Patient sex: M
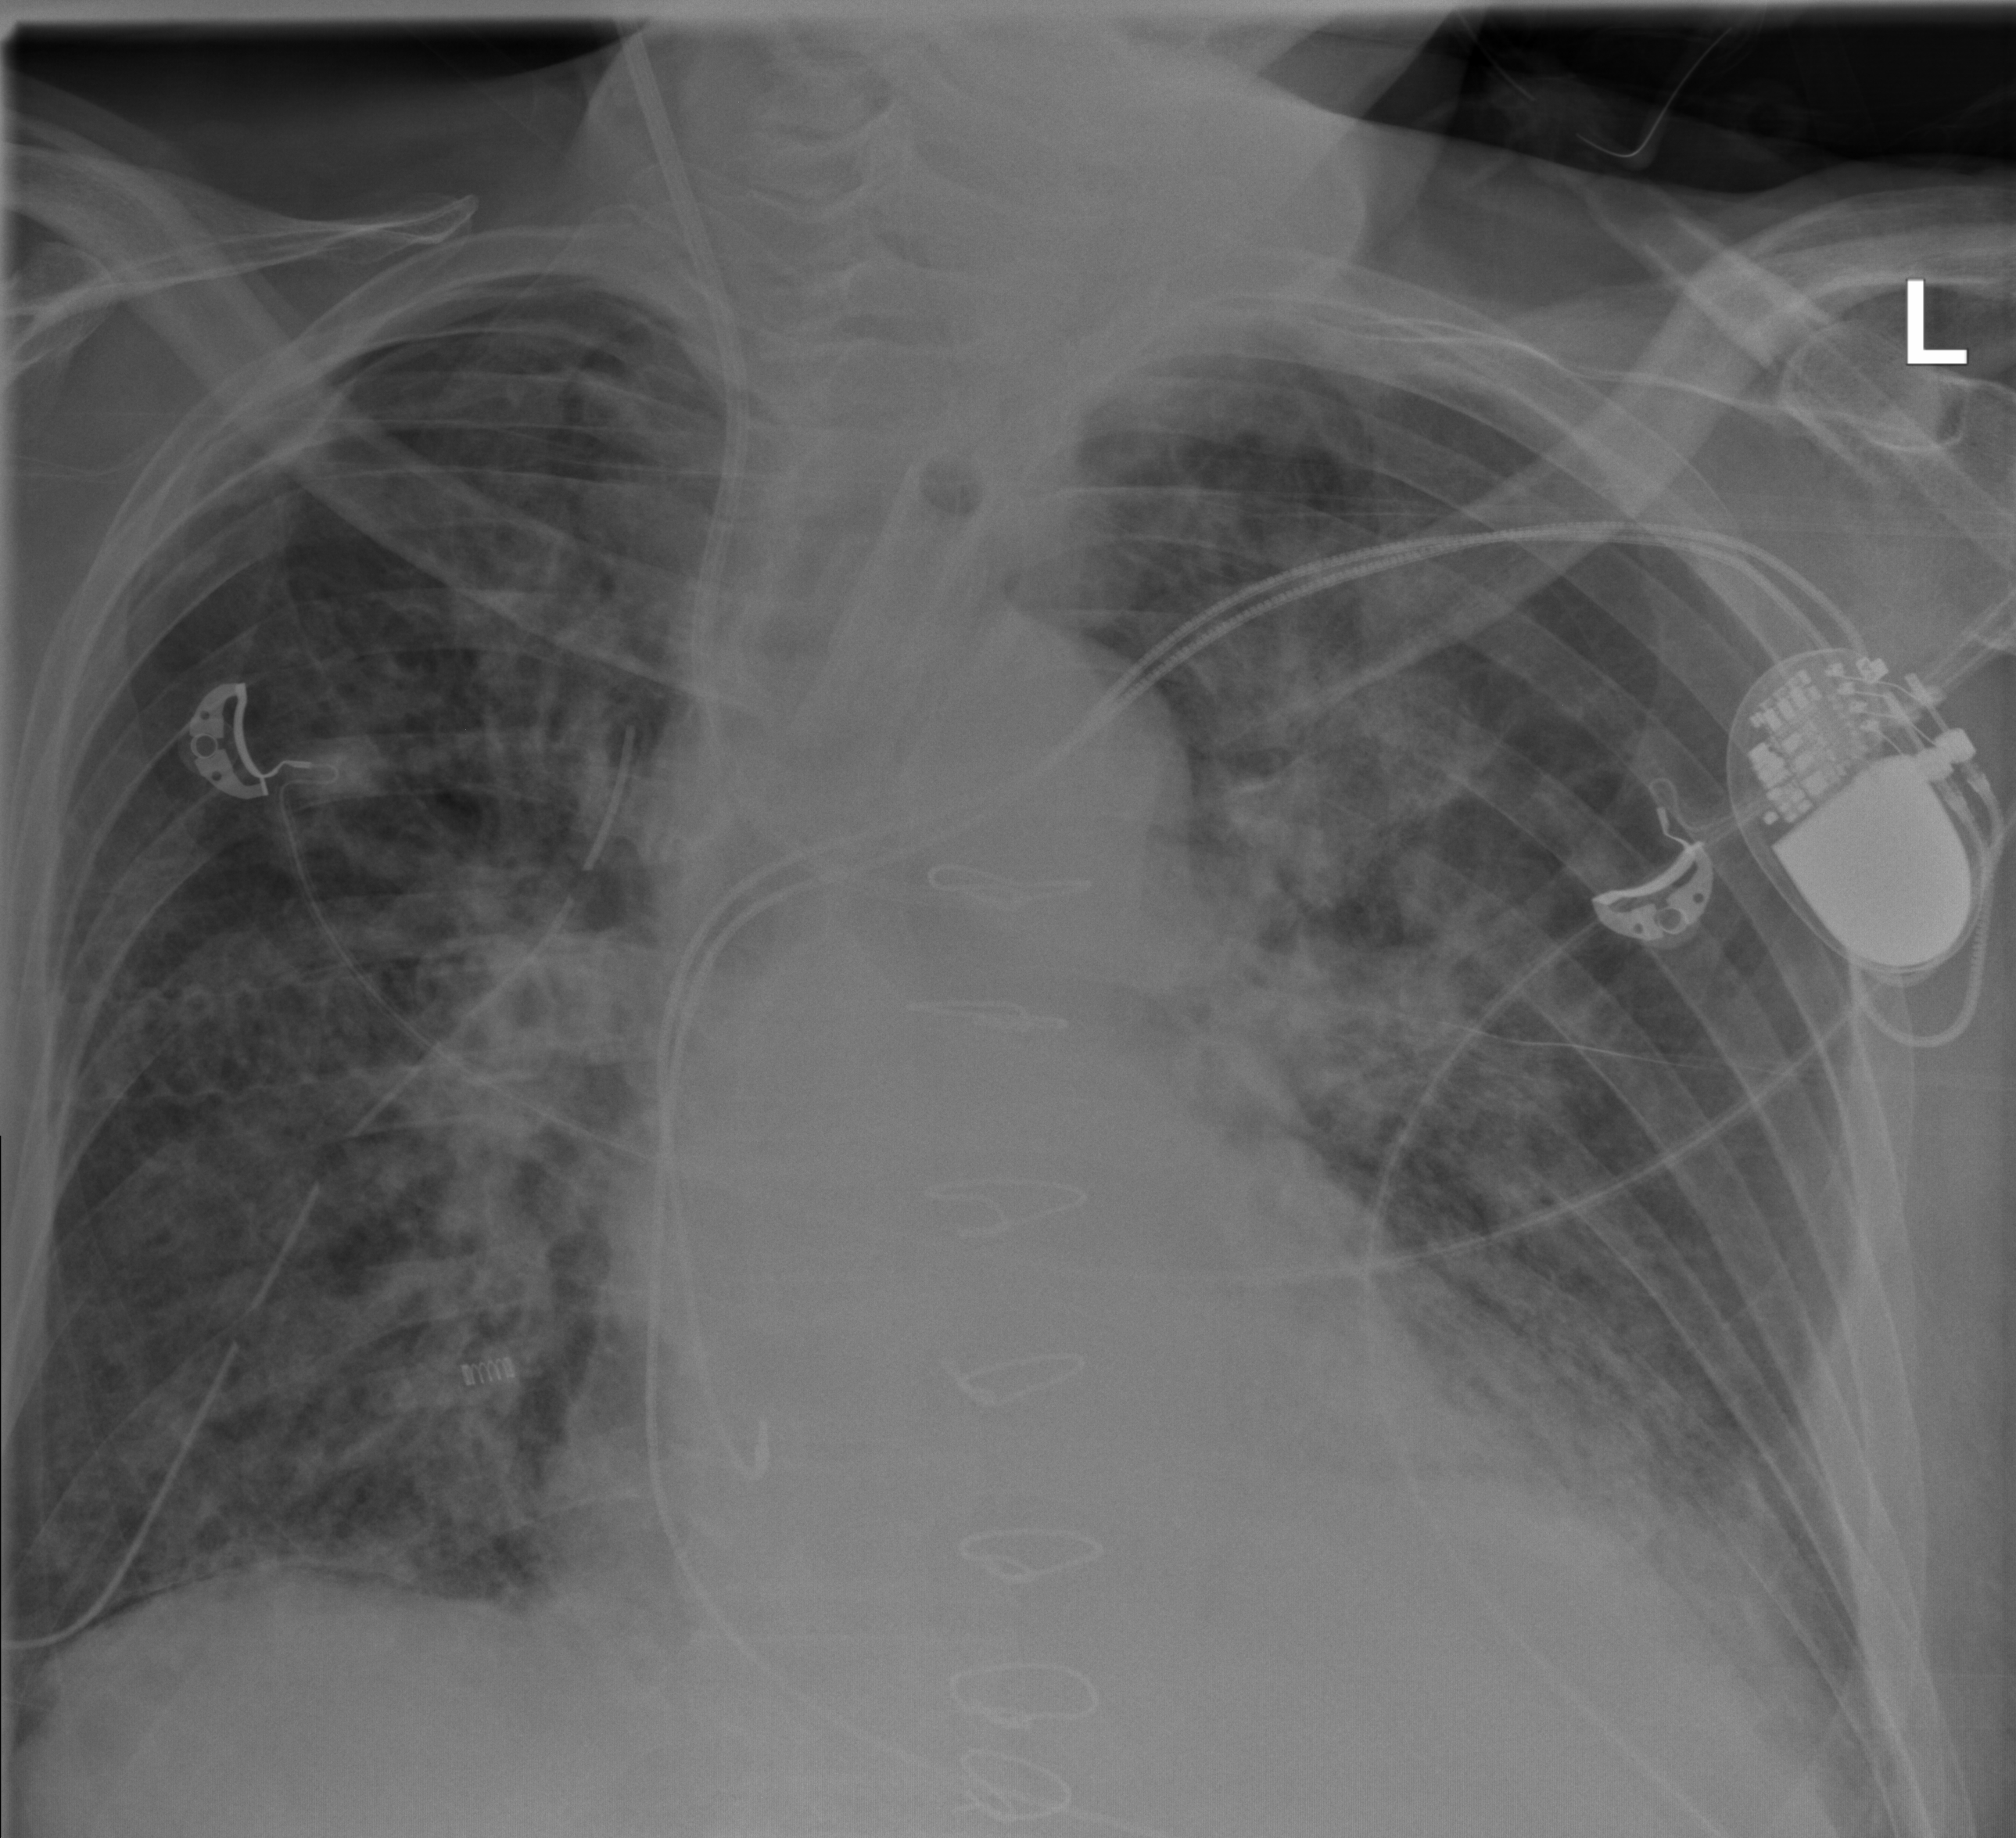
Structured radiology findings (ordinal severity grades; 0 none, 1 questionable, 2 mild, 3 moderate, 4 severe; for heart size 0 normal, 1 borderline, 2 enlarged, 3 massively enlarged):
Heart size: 2
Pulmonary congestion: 2
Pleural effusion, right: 0
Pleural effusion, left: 2
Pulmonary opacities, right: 3
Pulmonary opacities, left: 3
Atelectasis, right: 2
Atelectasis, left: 3